三年级 · 算术
某商场开业优惠: 购物满 500 元, 返现金 50 元。刘阿姨要买一条裙子和一个包。请帮刘阿姨算一算，买哪个包更划算? 一共需要多少元?

369 元

109 元

138 元
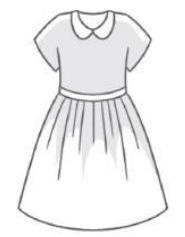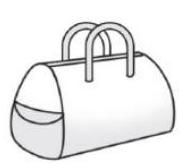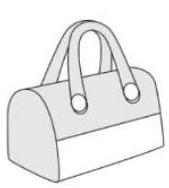
答案: 解: $369+109=478$ (元)

$369+138=507$ (元)

$507-50=457 （$ 元 $)$

478 元 $>457$ 元

答: 买 138 元的包更划算, 一共需要 457 元。